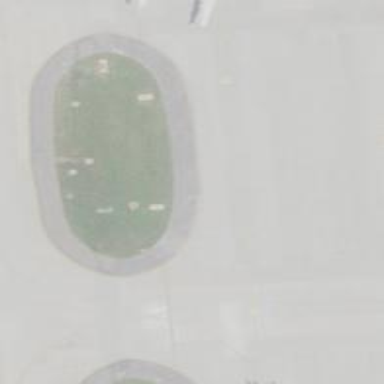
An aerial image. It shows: View of taxiway at the airport.